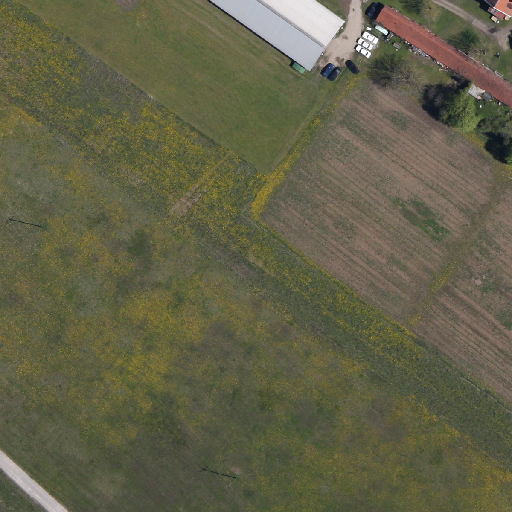
Referring expression: vehicle in the parking area